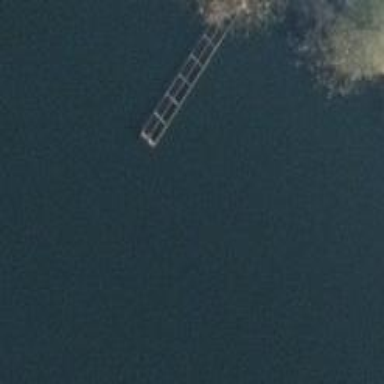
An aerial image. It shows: Man-made pier.